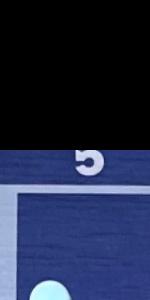
Label: Empty